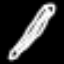
Label: pencil